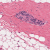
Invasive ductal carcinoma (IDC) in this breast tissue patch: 0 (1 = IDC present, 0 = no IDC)